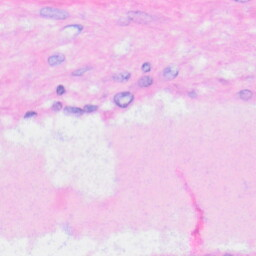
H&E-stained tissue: Liver